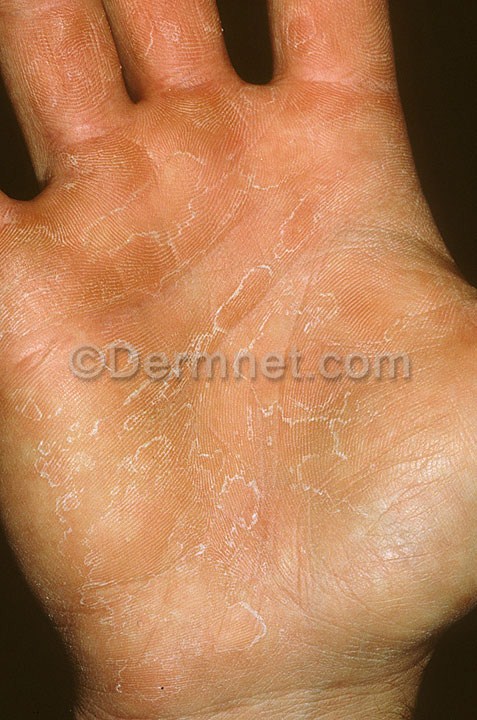
Disease: Eczema Photos